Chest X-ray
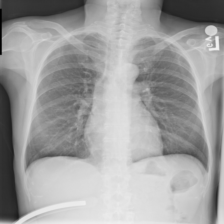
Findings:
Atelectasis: negative
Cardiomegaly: negative
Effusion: negative
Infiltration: negative
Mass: negative
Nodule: negative
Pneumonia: negative
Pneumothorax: negative
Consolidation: negative
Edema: negative
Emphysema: negative
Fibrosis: negative
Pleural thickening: negative
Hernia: negative